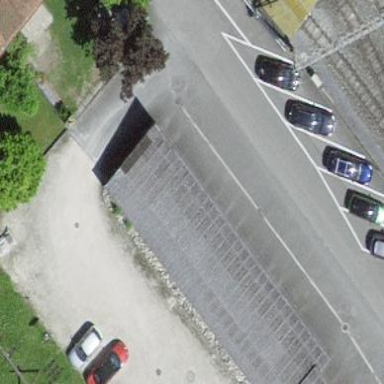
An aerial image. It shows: Garage building.